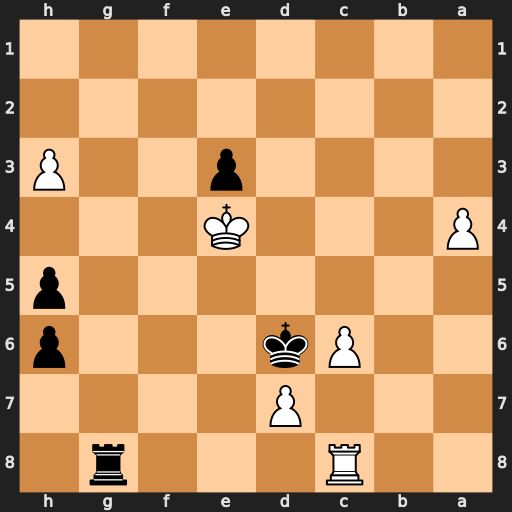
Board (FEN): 2R3r1/3P4/2Pk3p/7p/P3K3/4p2P/8/8
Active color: b
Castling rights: -
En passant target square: -
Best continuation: e2 d8=Q+ Rxd8